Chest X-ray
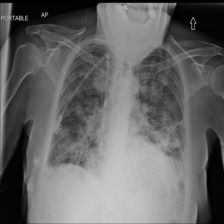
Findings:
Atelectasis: negative
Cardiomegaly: negative
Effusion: positive
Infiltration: negative
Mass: negative
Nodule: negative
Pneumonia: positive
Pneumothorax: negative
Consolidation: negative
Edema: positive
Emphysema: negative
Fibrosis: negative
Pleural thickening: negative
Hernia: negative